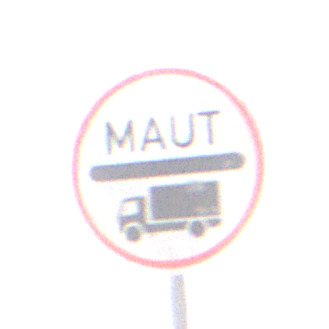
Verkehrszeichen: Mautpflicht
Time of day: MorningAfternoon
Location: Roofed (Urban)
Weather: PartlyCloudy
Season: NotSpecified
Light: Natural